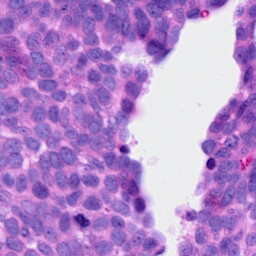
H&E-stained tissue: Ovarian